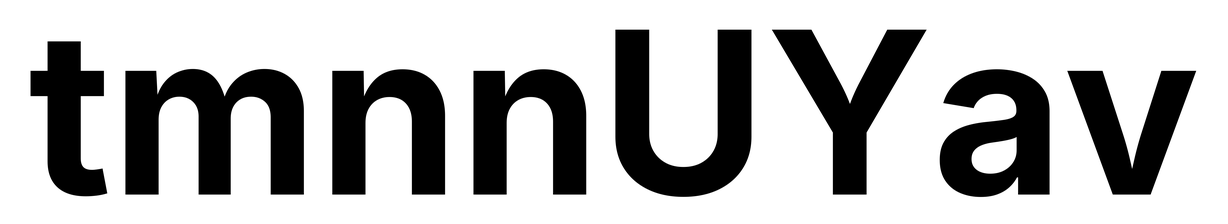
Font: Inter_Bold